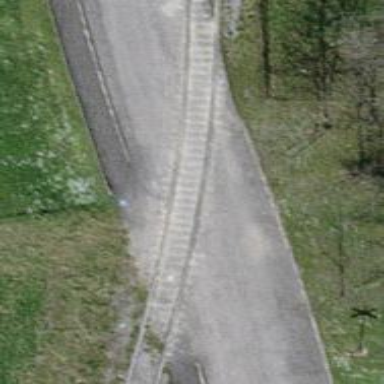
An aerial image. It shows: Railway level crossing.